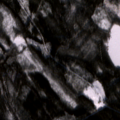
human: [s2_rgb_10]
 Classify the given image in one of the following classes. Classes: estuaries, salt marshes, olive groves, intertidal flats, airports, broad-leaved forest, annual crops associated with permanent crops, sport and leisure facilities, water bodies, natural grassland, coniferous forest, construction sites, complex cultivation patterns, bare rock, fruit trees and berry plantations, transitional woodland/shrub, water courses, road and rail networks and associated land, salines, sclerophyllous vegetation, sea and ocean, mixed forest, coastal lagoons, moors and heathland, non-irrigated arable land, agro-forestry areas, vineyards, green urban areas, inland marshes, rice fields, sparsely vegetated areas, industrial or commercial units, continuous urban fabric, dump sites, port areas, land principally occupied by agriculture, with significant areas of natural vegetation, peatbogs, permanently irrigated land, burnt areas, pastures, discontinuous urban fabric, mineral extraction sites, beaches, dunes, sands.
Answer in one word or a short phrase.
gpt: coniferous forest, mixed forest, transitional woodland/shrub